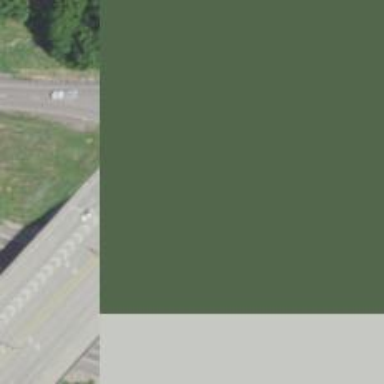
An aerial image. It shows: Trunk highway.